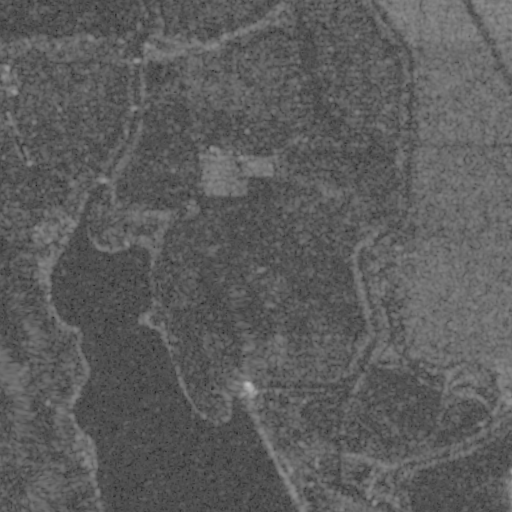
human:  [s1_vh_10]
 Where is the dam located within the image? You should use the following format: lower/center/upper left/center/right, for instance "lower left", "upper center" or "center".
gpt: The dam is located in the lower right of the image.
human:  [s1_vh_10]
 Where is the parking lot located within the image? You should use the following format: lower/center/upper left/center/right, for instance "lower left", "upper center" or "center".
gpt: The parking lot is located in the lower left of the image.
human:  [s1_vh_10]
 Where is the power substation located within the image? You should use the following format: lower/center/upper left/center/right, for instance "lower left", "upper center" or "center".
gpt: The power substation is located in the upper left of the image.
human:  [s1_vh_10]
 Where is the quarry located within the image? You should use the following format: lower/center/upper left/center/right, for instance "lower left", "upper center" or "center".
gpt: The quarry is located in the upper left of the image.
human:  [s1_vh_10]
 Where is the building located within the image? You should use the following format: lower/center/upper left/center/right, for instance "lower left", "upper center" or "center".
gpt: The building is located in the lower left of the image.
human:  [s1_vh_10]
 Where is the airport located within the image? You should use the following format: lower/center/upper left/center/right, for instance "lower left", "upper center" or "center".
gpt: There is no airport in the image.

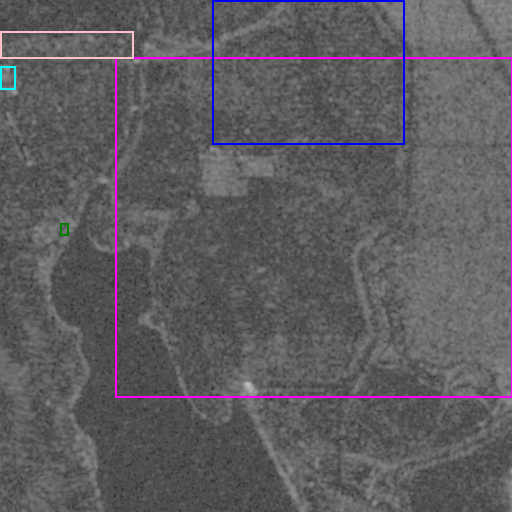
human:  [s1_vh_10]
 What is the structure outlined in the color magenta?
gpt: The structure outlined in magenta is a crop field.
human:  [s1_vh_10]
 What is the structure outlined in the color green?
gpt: The structure outlined in green is a parking lot.
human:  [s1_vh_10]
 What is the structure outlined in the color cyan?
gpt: The structure outlined in cyan is a power substation.
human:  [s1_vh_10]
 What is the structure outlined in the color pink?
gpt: The structure outlined in pink is a quarry.
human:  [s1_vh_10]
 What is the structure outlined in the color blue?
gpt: The structure outlined in blue is a solar farm.
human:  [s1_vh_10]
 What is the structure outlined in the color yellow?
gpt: There is no yellow outline.